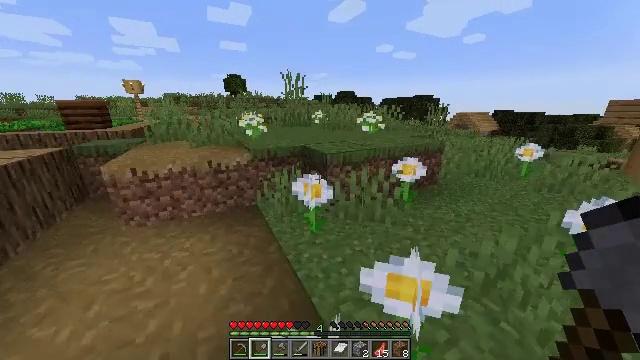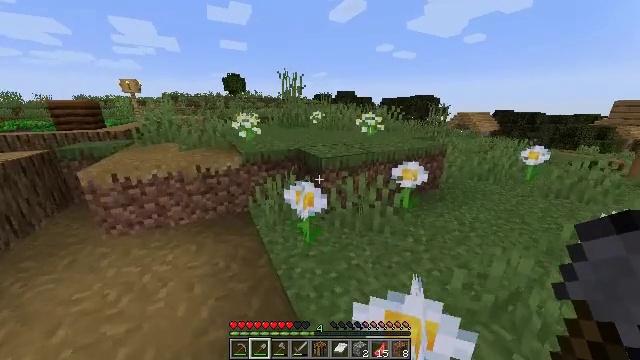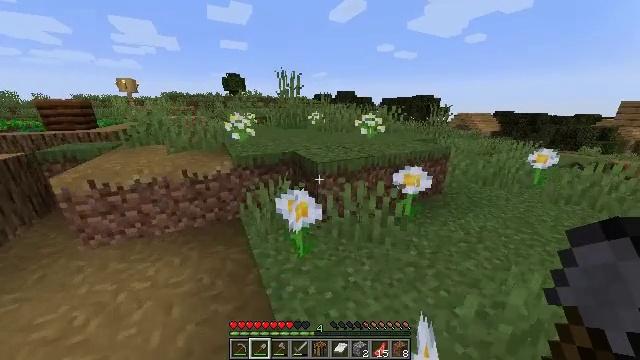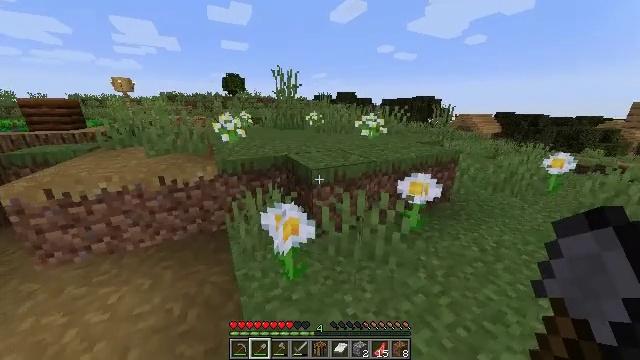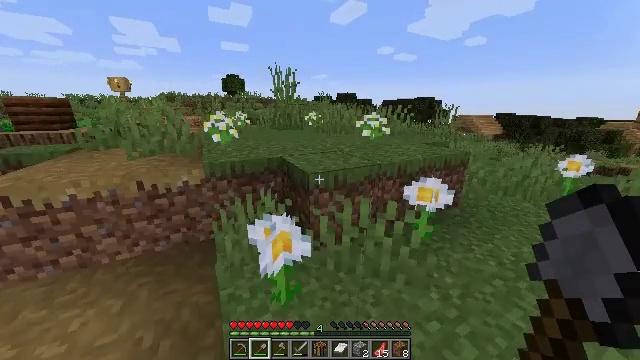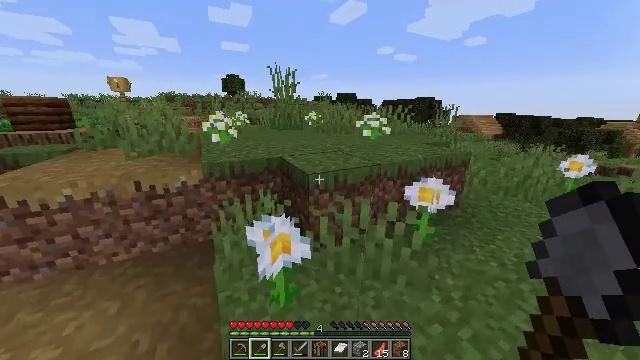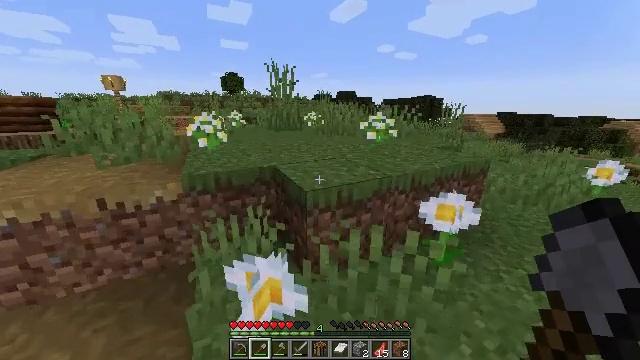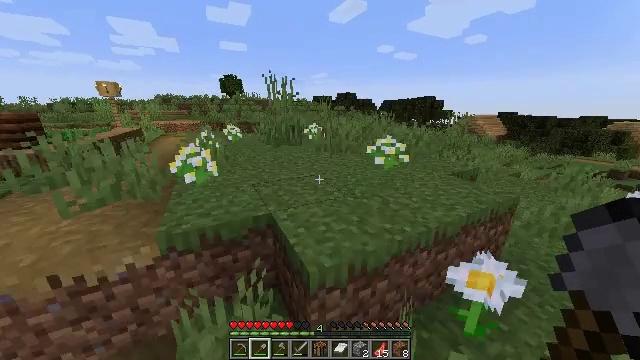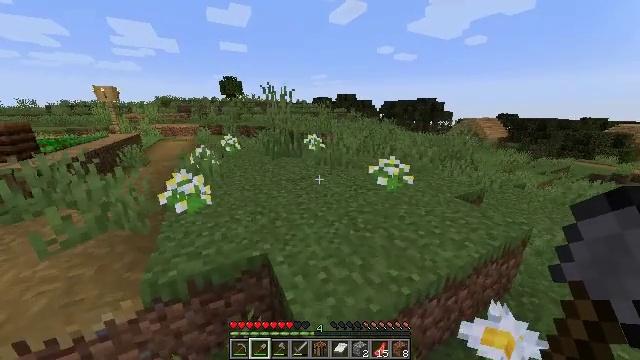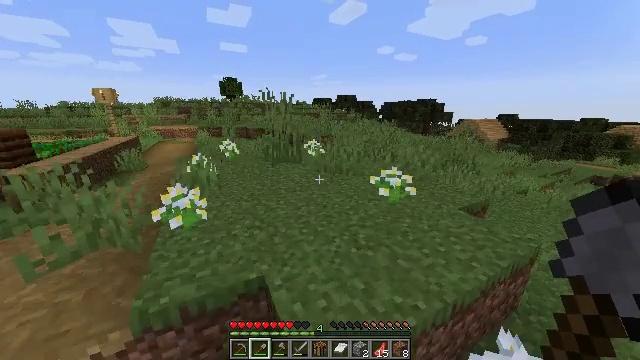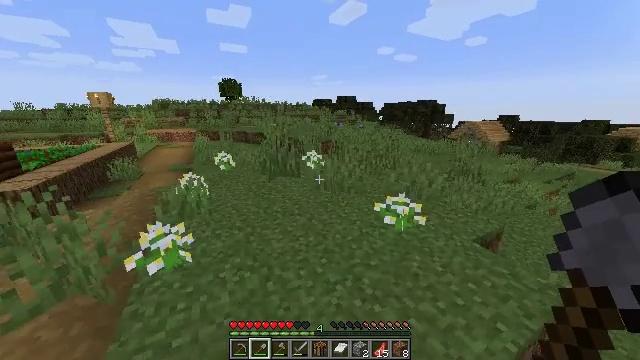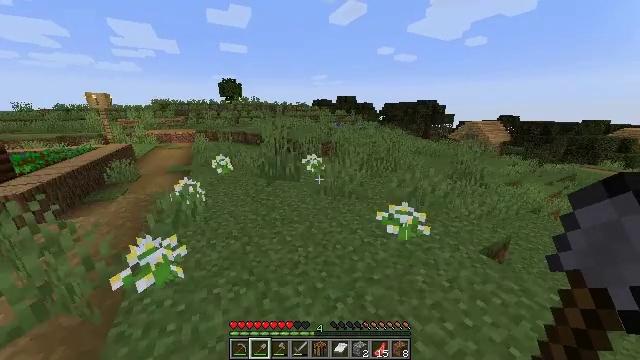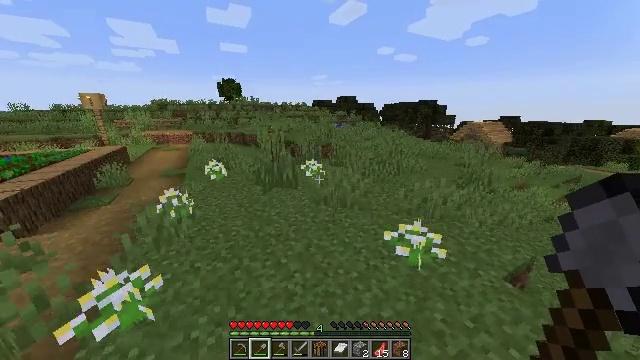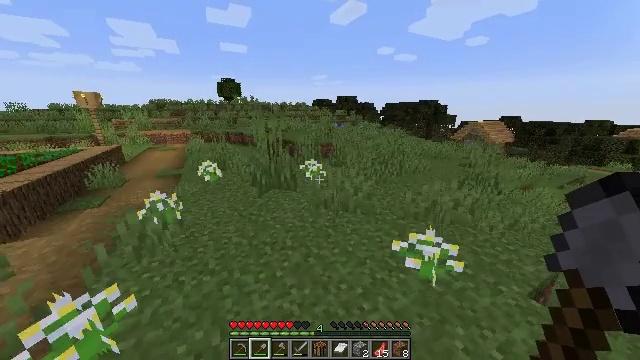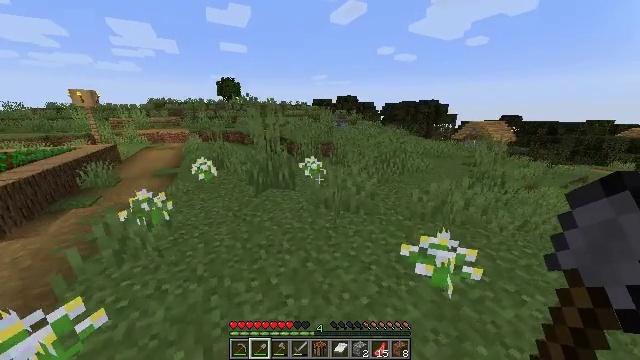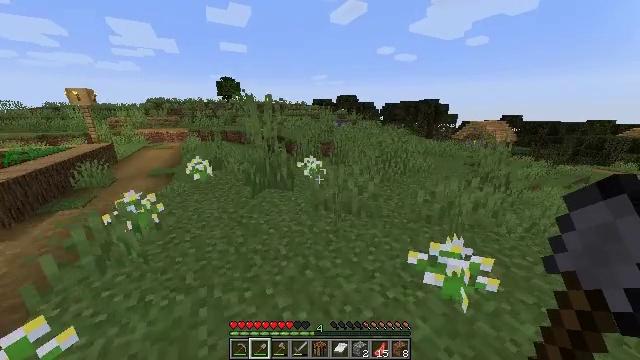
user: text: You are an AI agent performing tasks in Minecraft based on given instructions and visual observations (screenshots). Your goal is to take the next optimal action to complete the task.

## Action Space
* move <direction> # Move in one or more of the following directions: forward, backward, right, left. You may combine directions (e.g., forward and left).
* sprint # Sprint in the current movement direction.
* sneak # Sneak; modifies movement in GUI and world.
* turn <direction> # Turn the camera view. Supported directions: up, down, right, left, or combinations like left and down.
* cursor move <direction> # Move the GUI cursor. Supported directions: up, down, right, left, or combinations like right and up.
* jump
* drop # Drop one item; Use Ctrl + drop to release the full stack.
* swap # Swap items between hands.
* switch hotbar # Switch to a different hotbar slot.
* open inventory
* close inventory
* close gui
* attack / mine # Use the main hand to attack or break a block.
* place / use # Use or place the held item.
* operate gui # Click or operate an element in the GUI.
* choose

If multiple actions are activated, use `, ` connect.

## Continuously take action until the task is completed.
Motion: motion action
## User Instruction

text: Collect beetroots from the field.
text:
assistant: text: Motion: move forward, sprint
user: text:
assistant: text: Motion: move forward, sprint
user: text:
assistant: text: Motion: move forward, sprint
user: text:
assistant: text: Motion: move forward, sprint
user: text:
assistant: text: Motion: move forward, sprint
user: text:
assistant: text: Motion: move forward, sprint
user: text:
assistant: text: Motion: move forward, sprint, jump
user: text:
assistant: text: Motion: move forward, sprint, jump
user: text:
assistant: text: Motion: move forward, sprint, jump
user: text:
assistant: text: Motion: move forward, sprint, jump
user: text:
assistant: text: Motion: move forward, sprint, jump
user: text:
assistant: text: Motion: move forward, sprint, jump
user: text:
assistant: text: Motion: move forward, sprint, jump
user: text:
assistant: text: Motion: move forward, sprint, jump
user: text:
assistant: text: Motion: move forward, sprint, jump
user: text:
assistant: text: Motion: move forward, sprint, jump
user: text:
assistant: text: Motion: move forward, sprint, jump
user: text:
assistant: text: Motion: move forward, sprint, jump
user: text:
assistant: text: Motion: move forward, sprint, jump
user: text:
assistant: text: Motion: move forward, sprint, turn left, jump
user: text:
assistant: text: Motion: move forward, sprint, turn left and down, jump
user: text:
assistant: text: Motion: move forward, sprint, turn left, jump
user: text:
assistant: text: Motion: move forward, sprint, jump
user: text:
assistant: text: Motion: move forward, sprint, turn left, jump
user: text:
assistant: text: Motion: move forward, sprint, turn left, jump
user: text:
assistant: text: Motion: move forward, sprint, turn left, jump
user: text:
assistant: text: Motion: move forward, sprint, jump
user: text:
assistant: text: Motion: move forward, sprint, jump
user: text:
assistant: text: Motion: move forward, sprint, jump
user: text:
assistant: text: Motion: move forward, sprint, jump